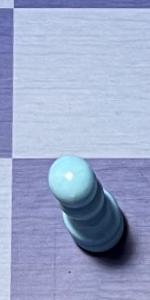
Label: Pawn_White